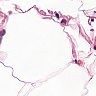
Metastatic tissue present: no